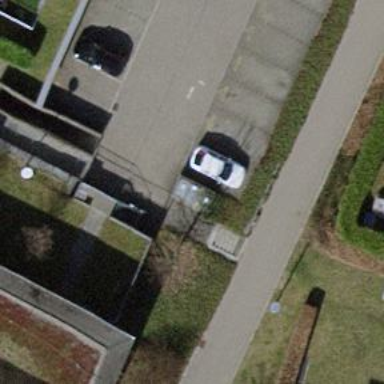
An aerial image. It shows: Set of steps on the road.